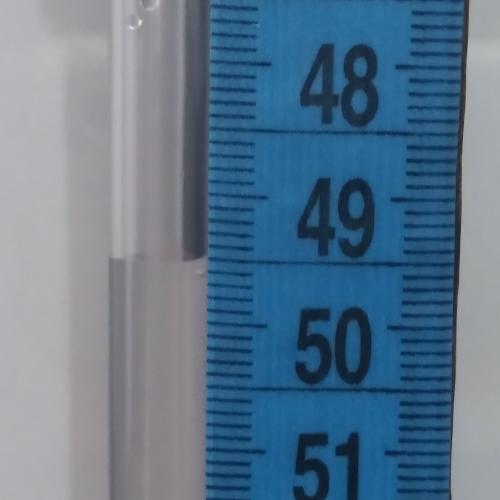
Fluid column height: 49.5 cm